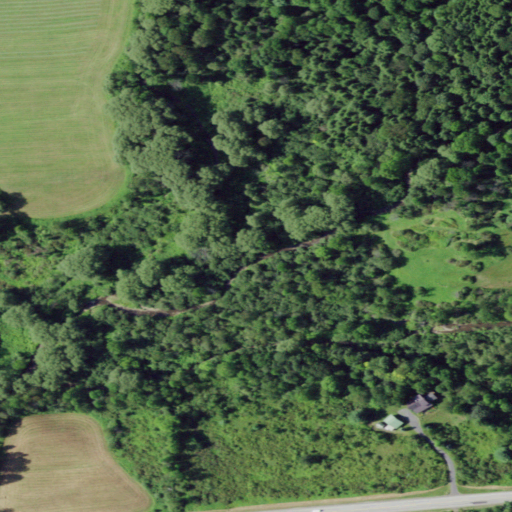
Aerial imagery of valley in New York named Winnie Hollow containing woody wetlands, deciduous forest, pasture, cultivated crops, evergreen forest, open development, and low intensity development